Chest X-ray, PA view. Patient: 37 years old, sex M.
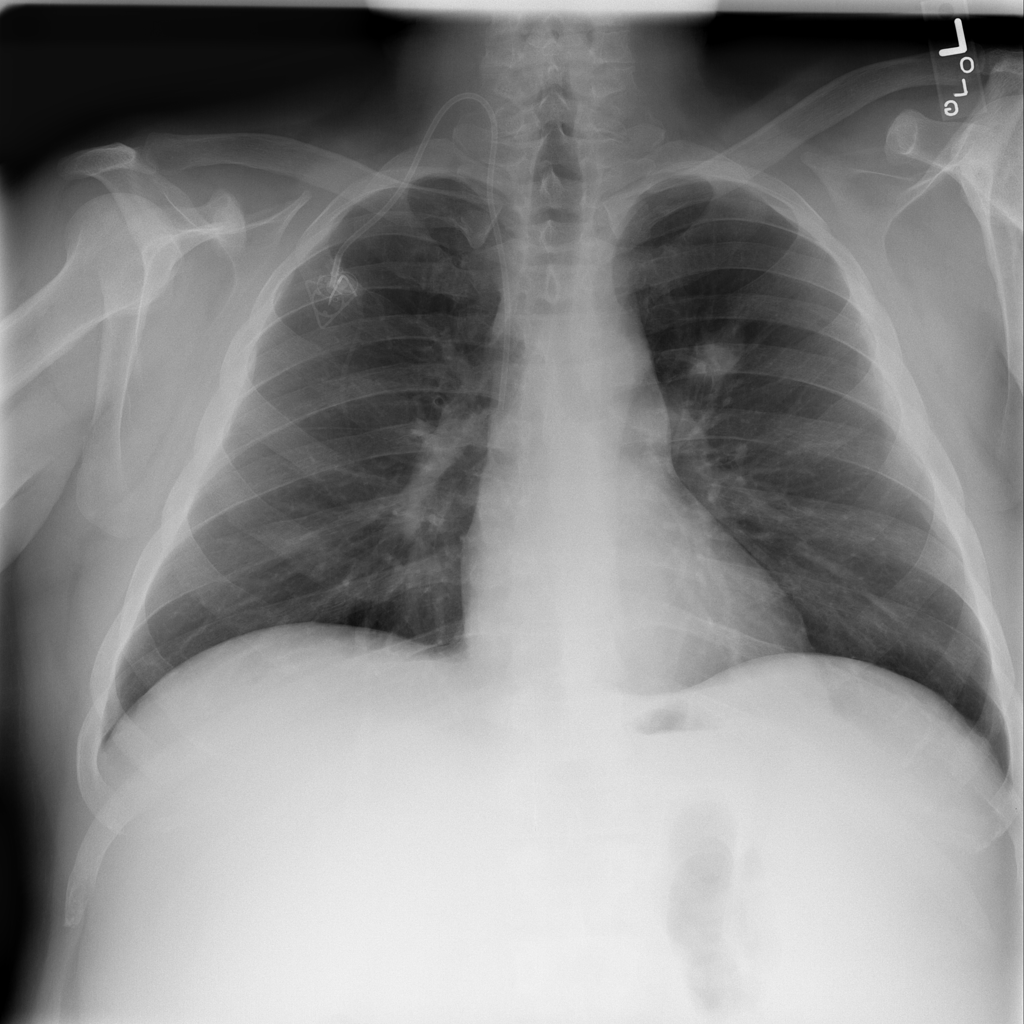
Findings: Infiltration, Mass